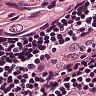
Metastatic tissue present: yes